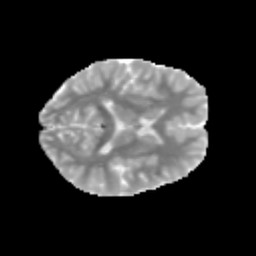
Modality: MD
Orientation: axial
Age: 12
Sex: male
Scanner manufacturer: siemens
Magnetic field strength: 3 T
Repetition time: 3.8 s
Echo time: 0.07 s